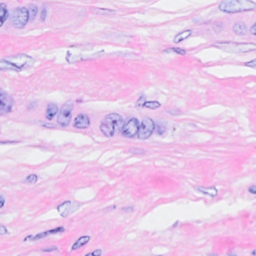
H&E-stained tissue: Breast